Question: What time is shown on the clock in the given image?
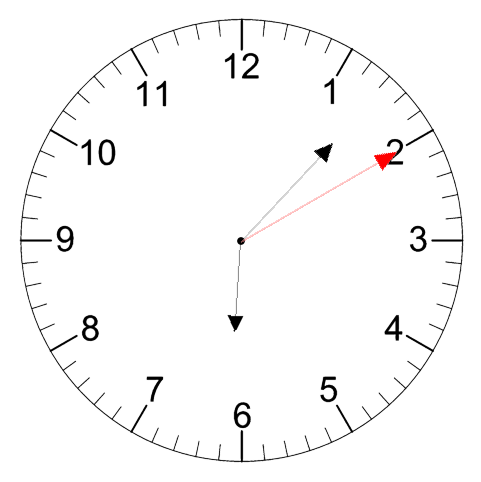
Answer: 06:07:10